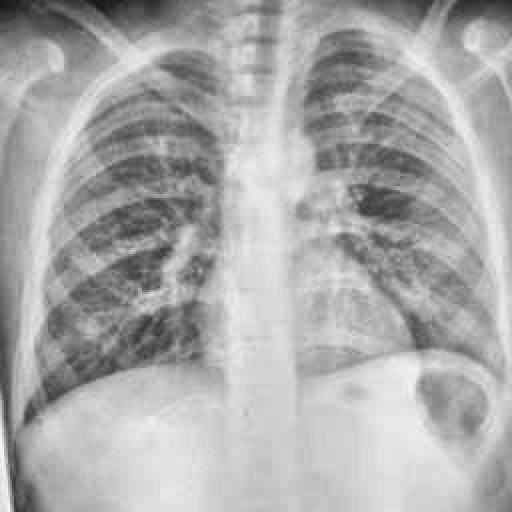
Finding: TUBERCULOSIS